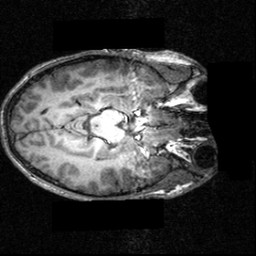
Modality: T1w
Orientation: axial
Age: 12
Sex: male
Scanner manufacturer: siemens
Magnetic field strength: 3.951 T
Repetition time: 1.5 s
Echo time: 0.00335 s